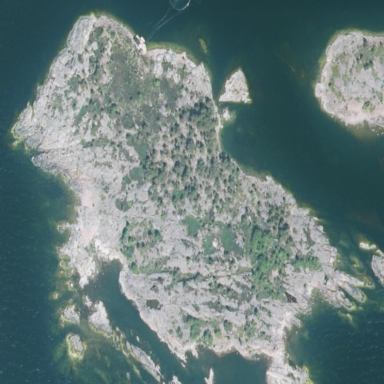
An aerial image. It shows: Islet located along the natural coastline.